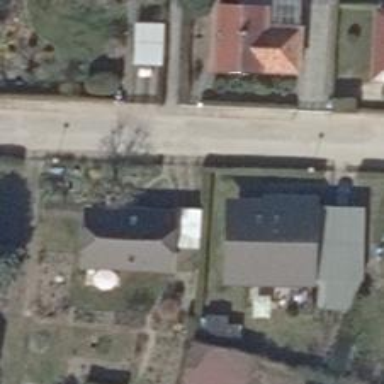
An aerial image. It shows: Driveway.